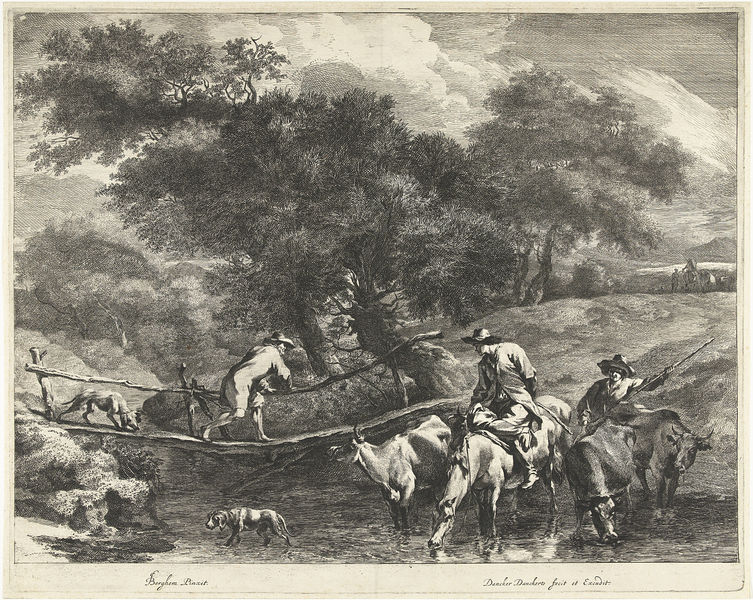
Titel: Morgen: man met hond loopt op voetbrug
Künstler: Dancker Danckerts
Standort: Amsterdam
Institution: Rijksmuseum
Schlagwörter: homme, chien, arbre, nature, cheval, paysan, campagne, pont, vache, forêt, rivière, scène, arbr, source, ruisseau, boeuf, élevage, arbes